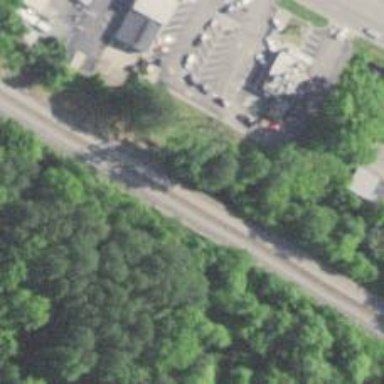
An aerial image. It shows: Railway bridge over siding rail track.